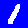
Digit: 1